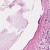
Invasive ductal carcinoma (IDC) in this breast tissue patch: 1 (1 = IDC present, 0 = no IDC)